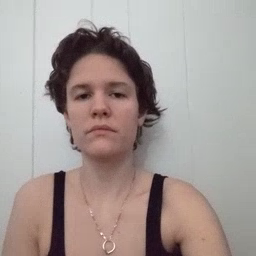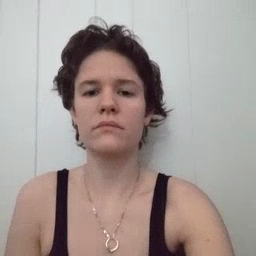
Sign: arm